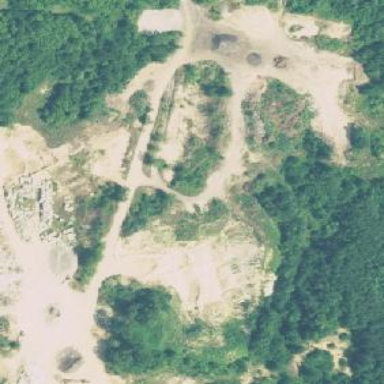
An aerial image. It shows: Quarry area.